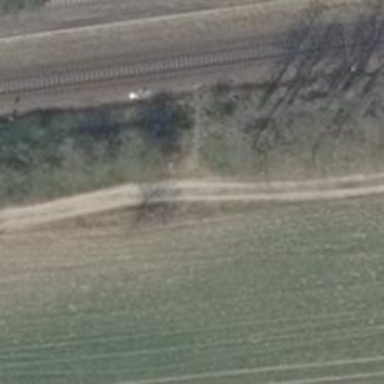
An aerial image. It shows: Track with ground surface of grade 4.